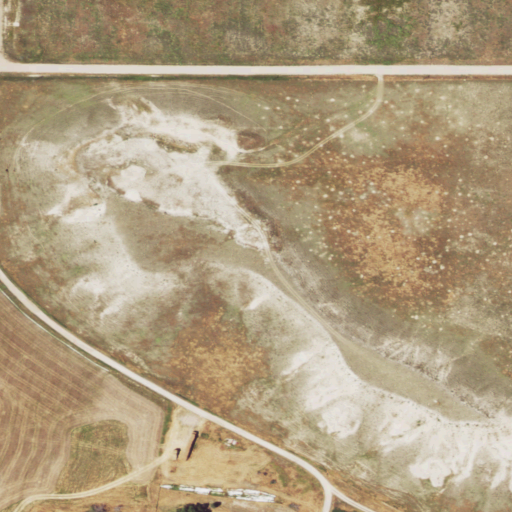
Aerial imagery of mountain in Wyoming named Rattlesnake Hill containing grassland, open development, cultivated crops, pasture, barren land, and low intensity development